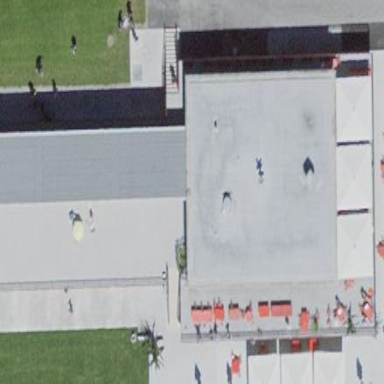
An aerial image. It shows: Outdoor seating area for leisure land.